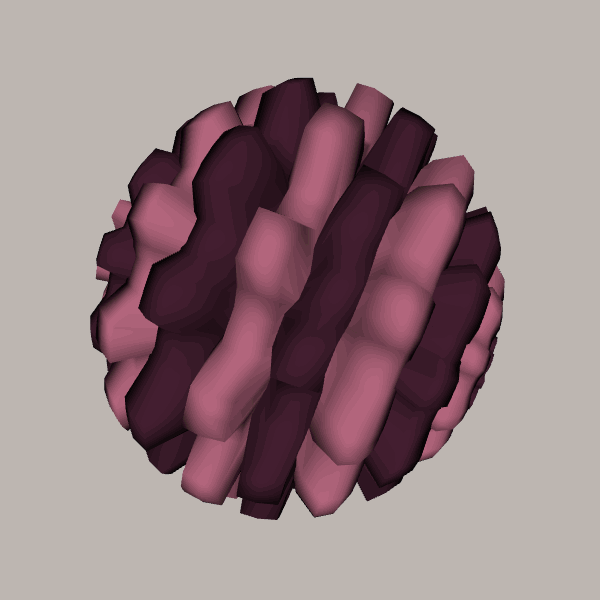
Background: light